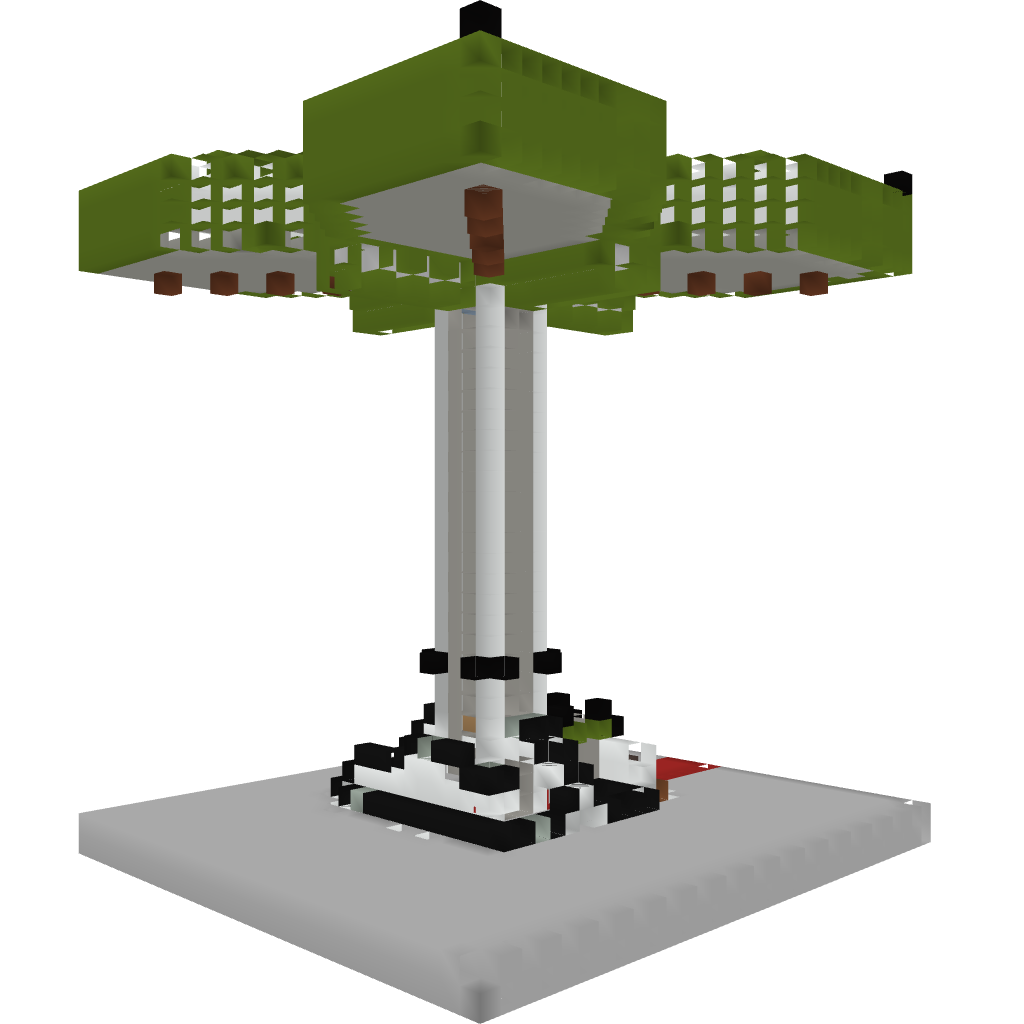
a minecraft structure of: Clover Grinder